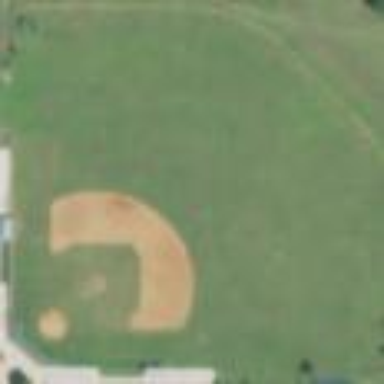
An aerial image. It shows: Baseball pitch for leisure land.